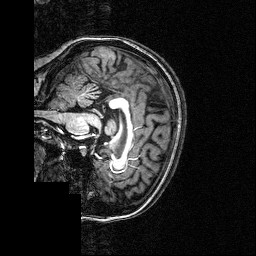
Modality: T1w
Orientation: sagittal
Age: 27
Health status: healthy
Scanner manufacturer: siemens
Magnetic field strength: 3 T
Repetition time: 2.5 s
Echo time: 0.00393 s